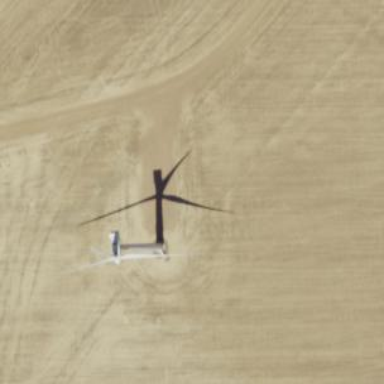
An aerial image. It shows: Wind generator powered by horizontal axis wind turbine.